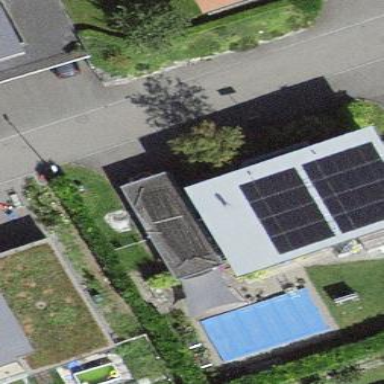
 consisting of solar photovoltaic panels."